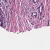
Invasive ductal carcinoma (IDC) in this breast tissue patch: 1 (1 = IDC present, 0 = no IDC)